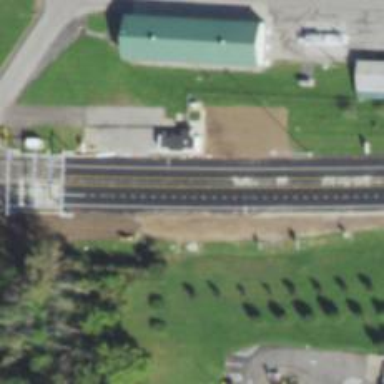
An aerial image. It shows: Toll gantry on the road.